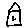
Label: house